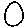
Label: circle